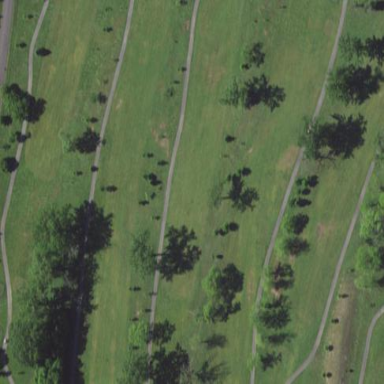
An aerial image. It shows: Well-maintained grassy area designated as golf fairway for the sport of golf. The grass is neatly mown.